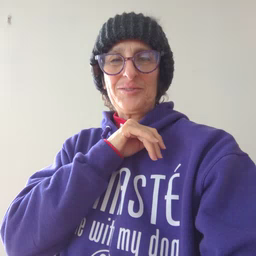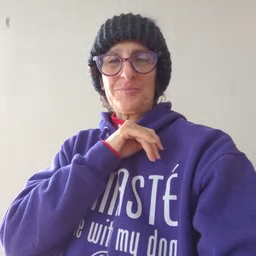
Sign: owl